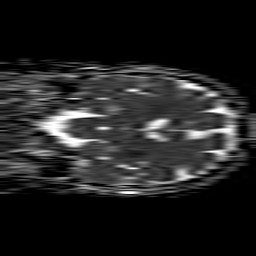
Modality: ADC
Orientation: coronal
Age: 37
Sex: female
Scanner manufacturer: philips
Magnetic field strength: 1.5 T
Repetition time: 4.6 s
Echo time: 0.09059 s